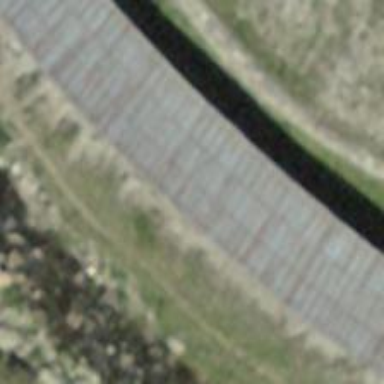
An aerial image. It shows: Narrow-gauge railway tunnel with electrified contact lines.